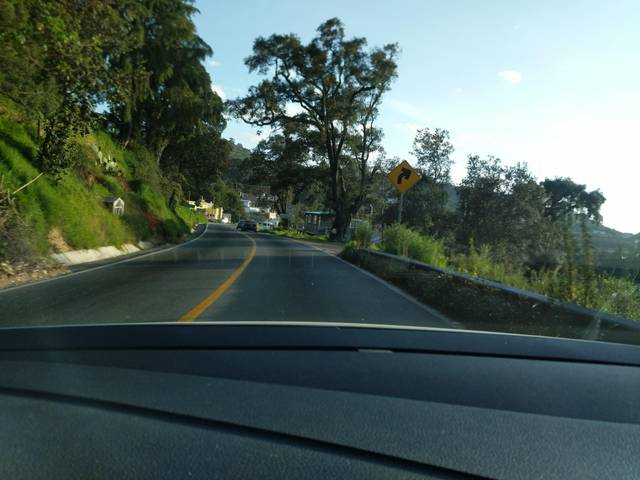
Region: Mexico
Coordinates: 20.143, -98.685